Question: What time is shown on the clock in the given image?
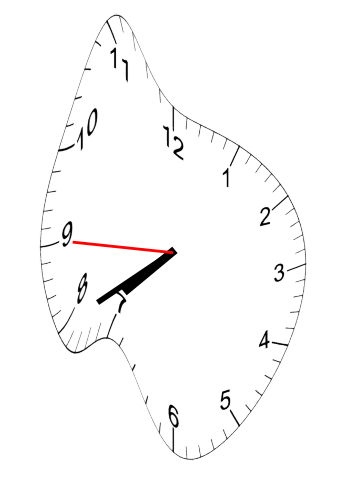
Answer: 07:39:45